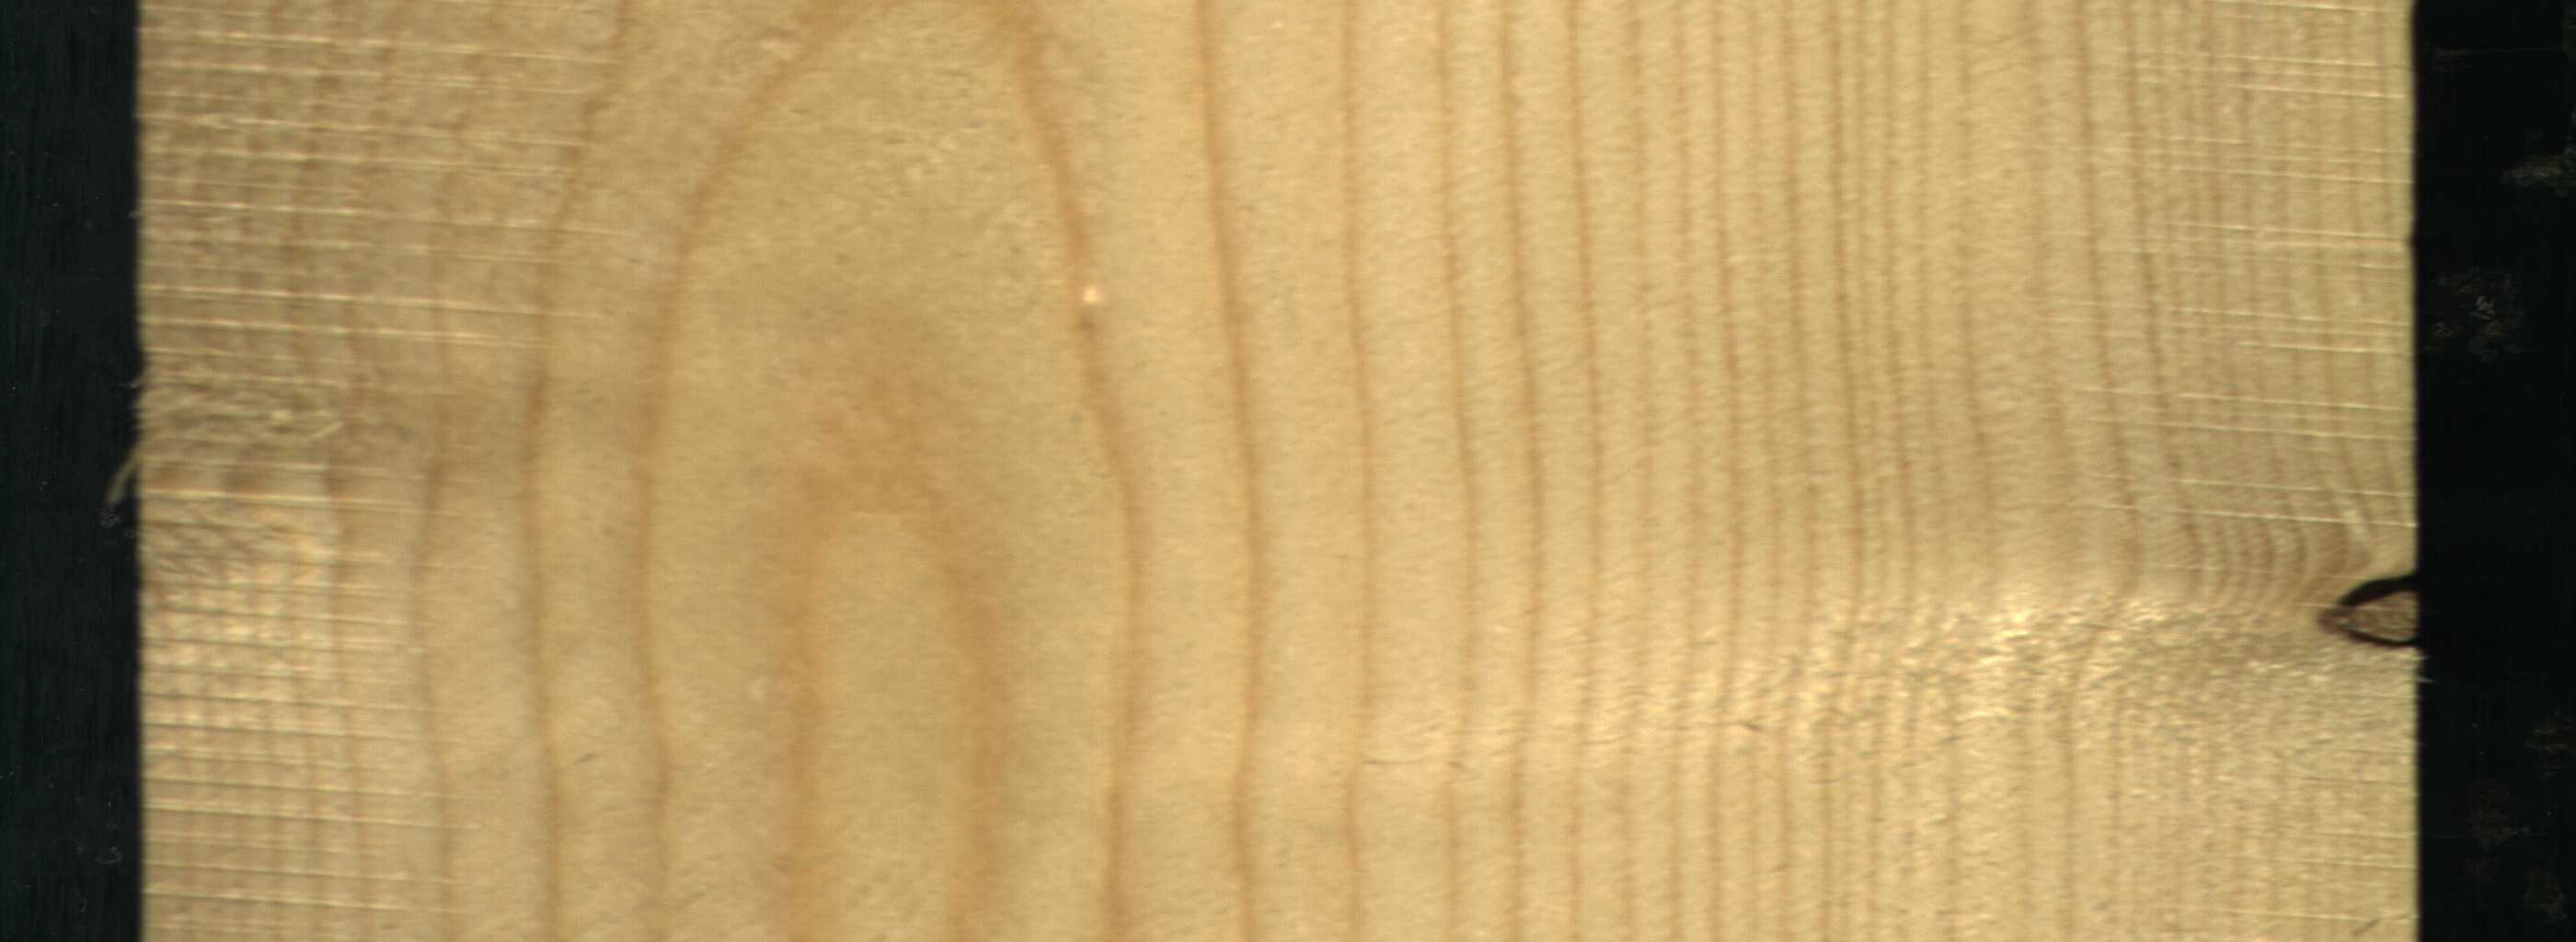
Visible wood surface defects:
Dead_Knot